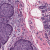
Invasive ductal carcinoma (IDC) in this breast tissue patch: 0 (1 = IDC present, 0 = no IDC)